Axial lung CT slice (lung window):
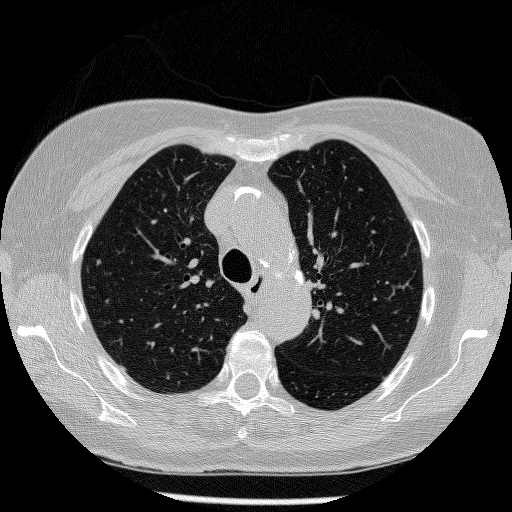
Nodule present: yes
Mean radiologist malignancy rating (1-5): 3